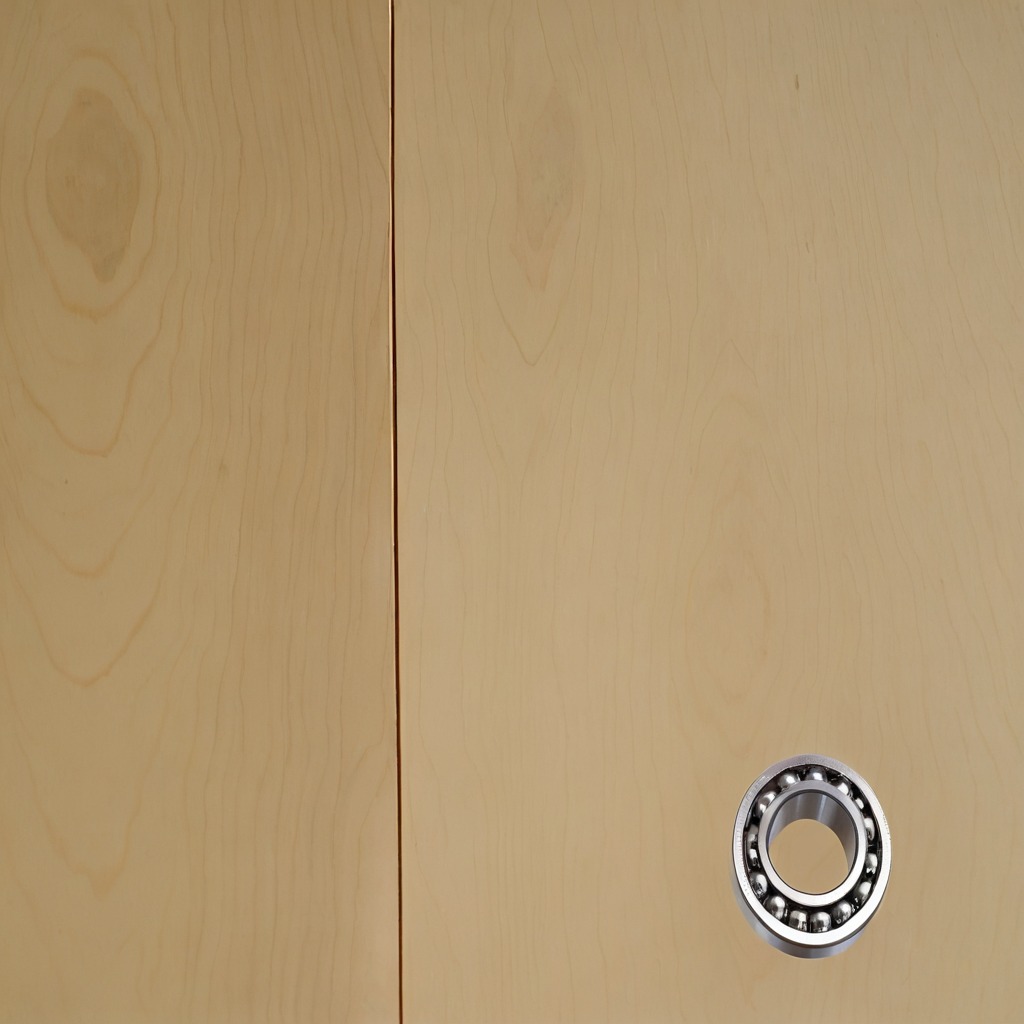
A metal ball bearing is lying on the plywood surface in a paint workshop lit by afternoon window light.